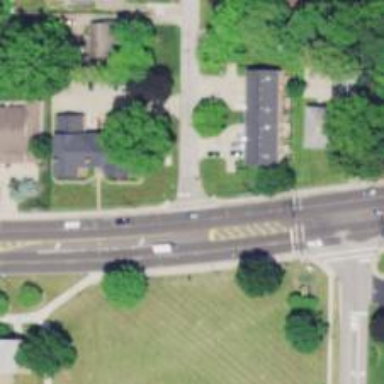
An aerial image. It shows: Road with stop sign.